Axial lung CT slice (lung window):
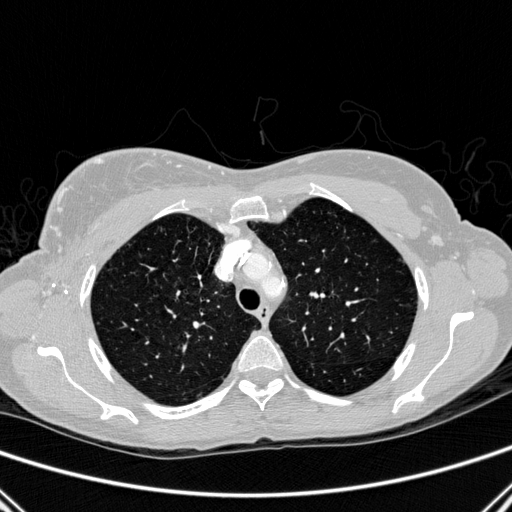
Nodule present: no